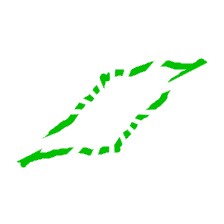
Shape: parallelogram